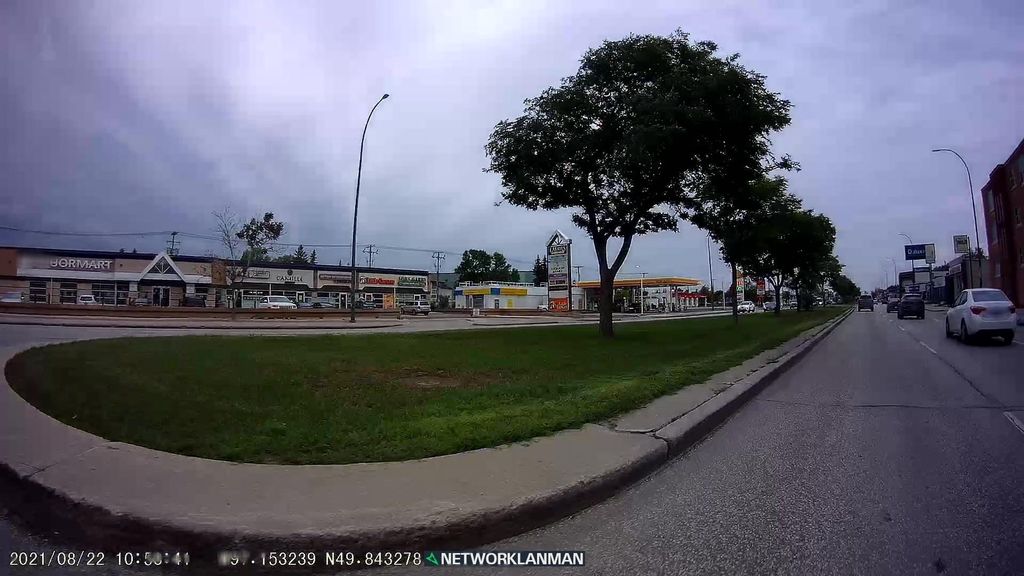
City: winnipeg